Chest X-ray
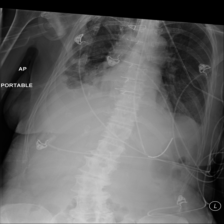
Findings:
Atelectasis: negative
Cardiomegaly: negative
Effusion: negative
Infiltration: negative
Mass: negative
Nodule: positive
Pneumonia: negative
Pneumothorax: negative
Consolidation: negative
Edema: negative
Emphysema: negative
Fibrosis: negative
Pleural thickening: positive
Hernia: negative